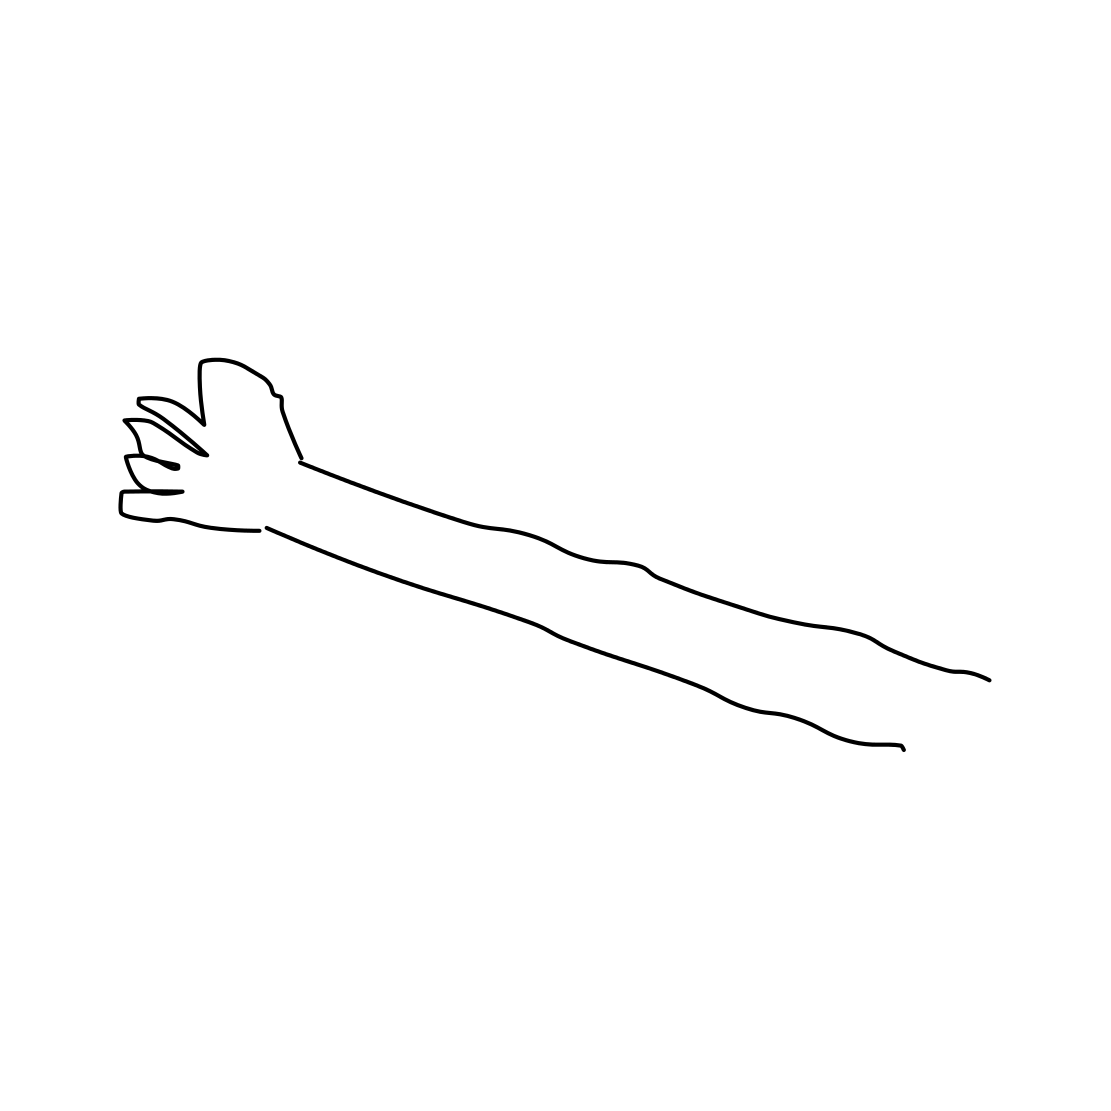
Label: arm